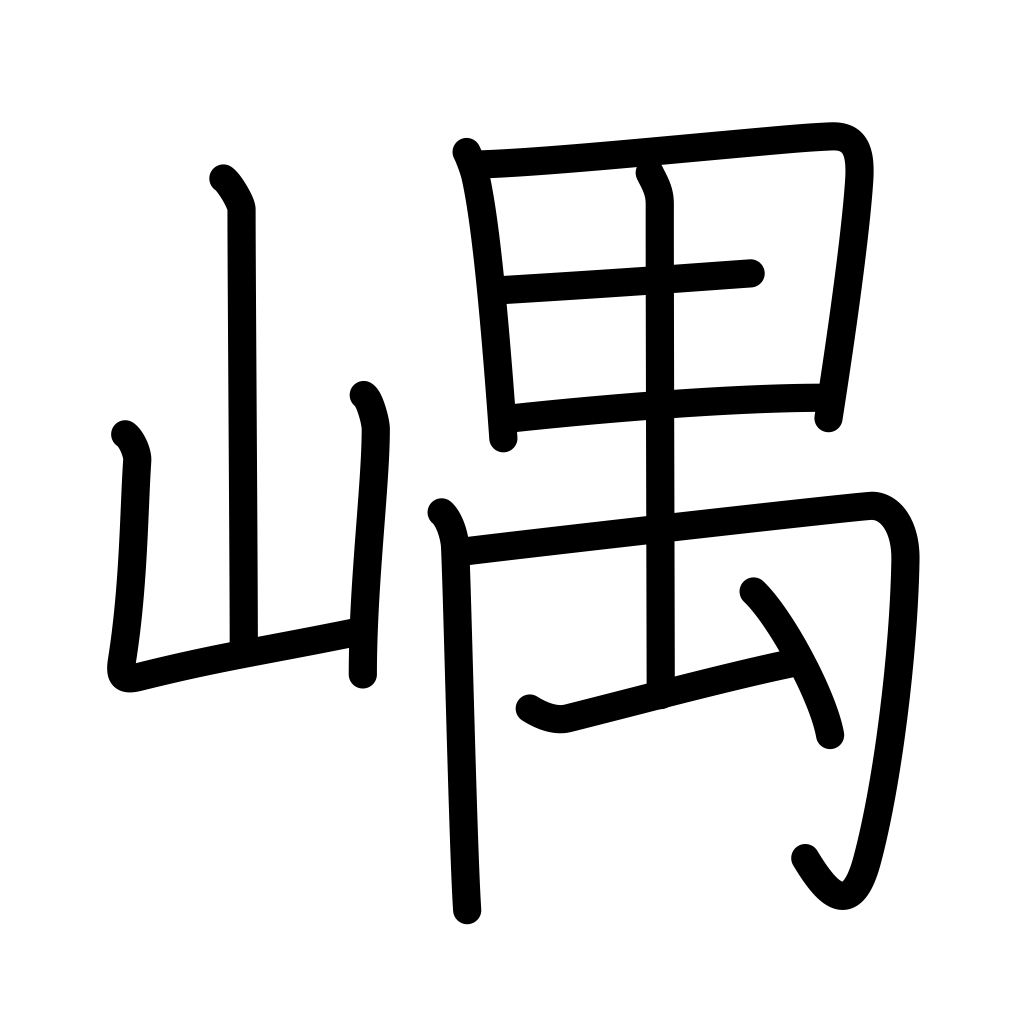
Meaning: mountain recesses